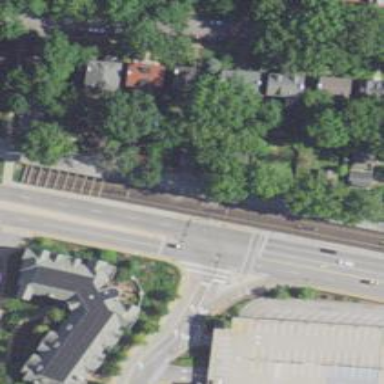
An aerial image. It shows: Light rail railway with electrified contact line.